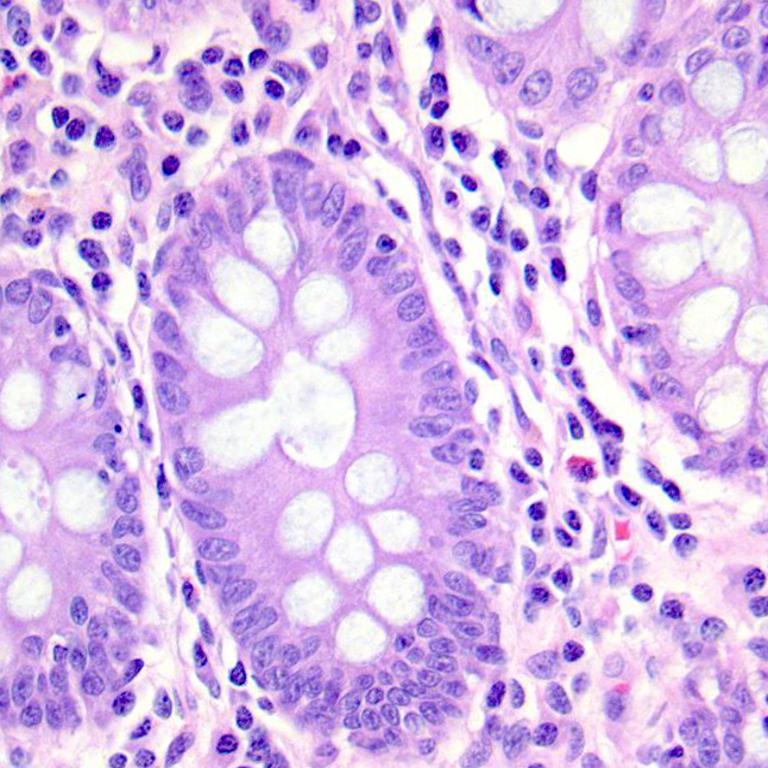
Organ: colon
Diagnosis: benign